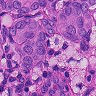
Metastatic tissue present: yes